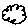
Label: cloud